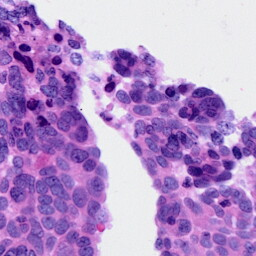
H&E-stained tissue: Ovarian